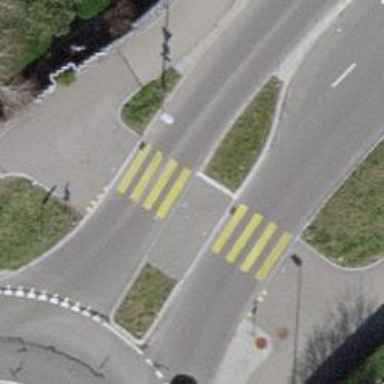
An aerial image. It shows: Asphalt footway with marked crossing and traffic calming table. The crossing includes island.